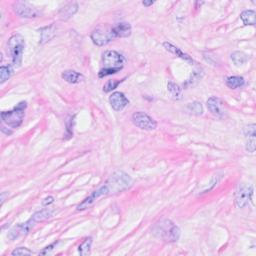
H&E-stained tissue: Breast